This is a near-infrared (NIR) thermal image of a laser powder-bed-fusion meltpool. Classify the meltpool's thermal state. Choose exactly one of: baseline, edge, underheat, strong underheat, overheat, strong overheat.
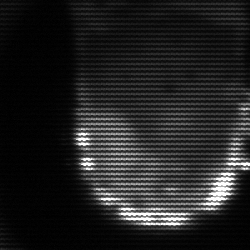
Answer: baseline